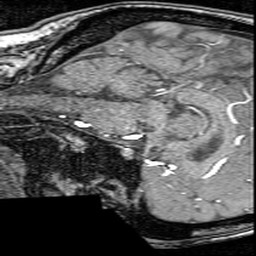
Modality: angio
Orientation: sagittal
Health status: ill
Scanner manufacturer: siemens
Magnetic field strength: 3 T
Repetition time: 0.022 s
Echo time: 0.00395 s